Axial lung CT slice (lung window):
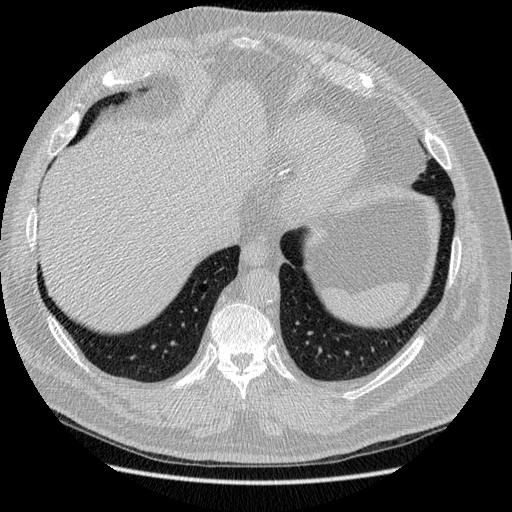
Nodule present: no